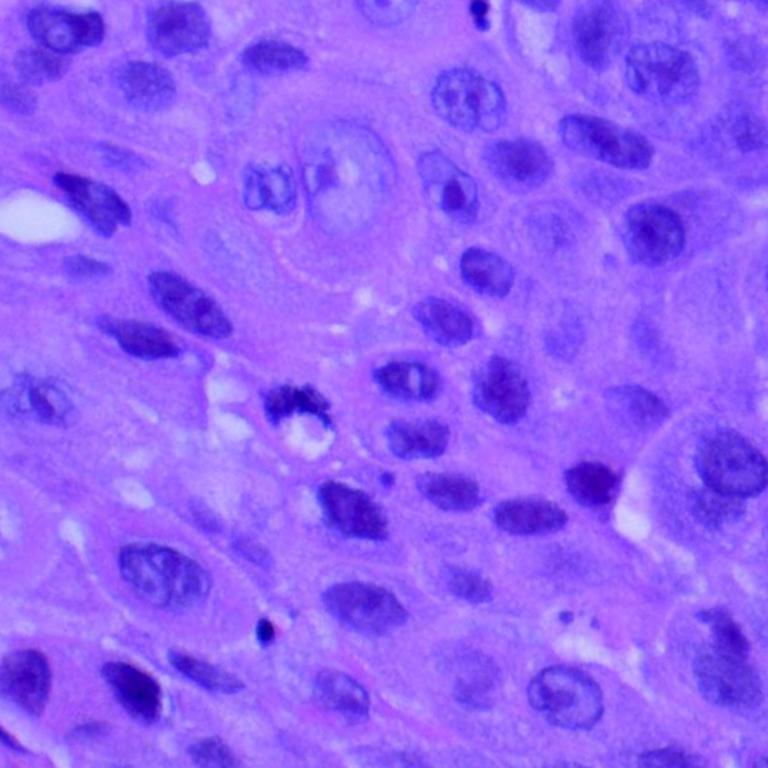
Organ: lung
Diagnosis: squamous carcinomas